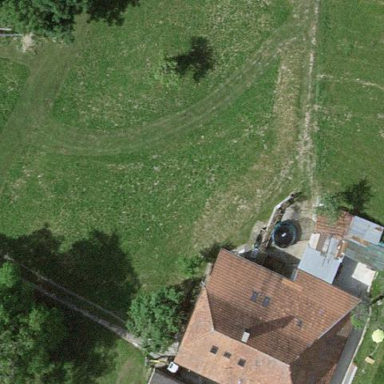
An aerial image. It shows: Farm building.